Question: What is the result of this measurement?
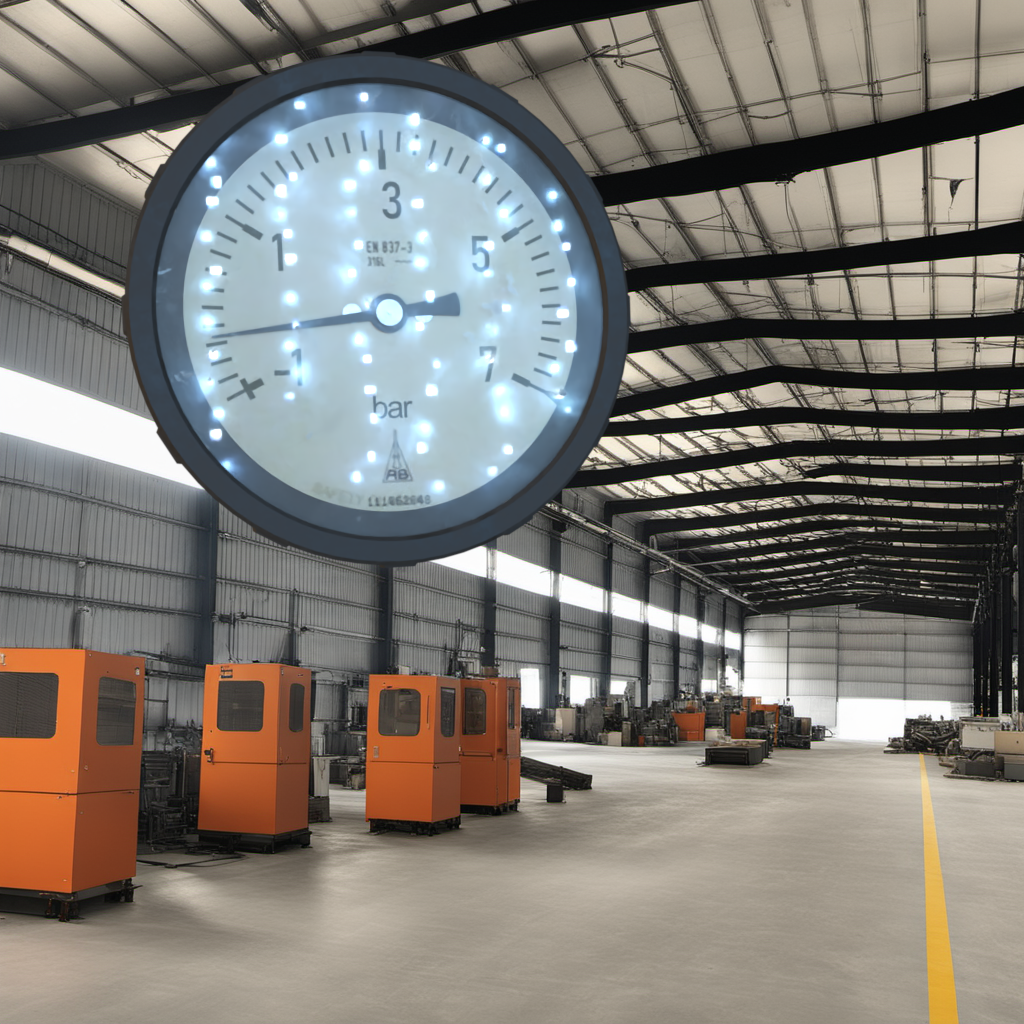
Answer: The result is -0.28
Question: What is the range of this measurement?
Answer: The range is from -1 to 7
Question: What is the minimum and maximum value range of this measurement?
Answer: The minimum value is -1 and the maximum value is 7